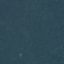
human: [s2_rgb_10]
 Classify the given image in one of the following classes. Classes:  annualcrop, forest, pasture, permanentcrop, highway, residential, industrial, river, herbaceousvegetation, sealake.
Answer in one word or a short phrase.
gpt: Forest